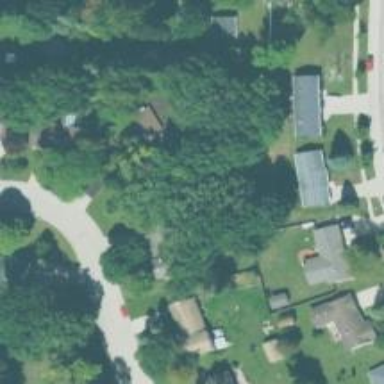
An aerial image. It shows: Driveway leading to service road.